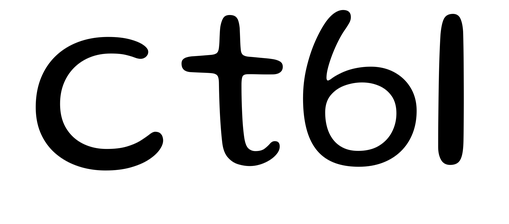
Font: Gluten_Light